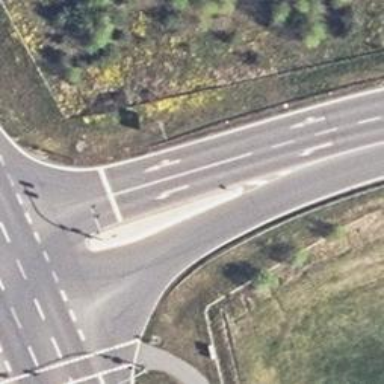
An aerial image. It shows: Primary road with asphalt surface.